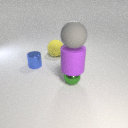
small blue metal cylinder to the left of small green metal sphere